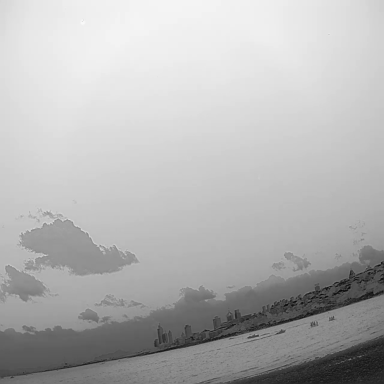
There are four objects shown in the infrared image, including three bulk_carriers, and a canoe.